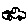
Label: car